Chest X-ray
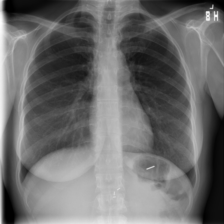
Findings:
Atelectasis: negative
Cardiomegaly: negative
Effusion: negative
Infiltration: negative
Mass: negative
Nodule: negative
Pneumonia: negative
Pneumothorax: negative
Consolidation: negative
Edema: negative
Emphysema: negative
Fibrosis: negative
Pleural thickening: negative
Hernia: negative